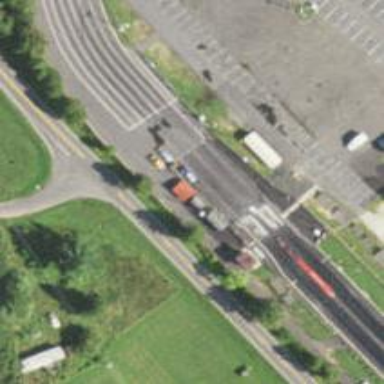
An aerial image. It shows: Raceway road.